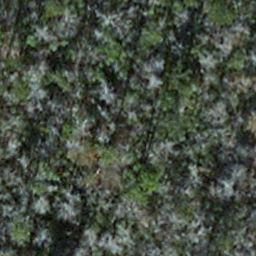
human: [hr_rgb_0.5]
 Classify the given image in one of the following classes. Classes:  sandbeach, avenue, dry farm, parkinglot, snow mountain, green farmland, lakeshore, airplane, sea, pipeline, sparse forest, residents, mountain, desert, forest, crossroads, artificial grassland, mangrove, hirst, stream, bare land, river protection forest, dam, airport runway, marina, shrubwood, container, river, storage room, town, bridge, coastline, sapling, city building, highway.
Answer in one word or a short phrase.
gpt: sapling